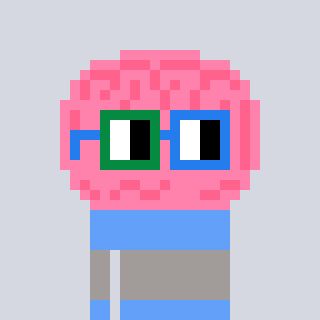
a pixel art character with square green and blue glasses, a brain-shaped head and a blue-colored body on a cool background